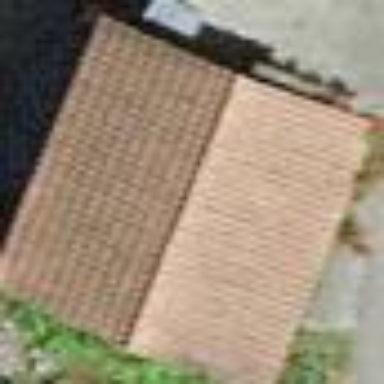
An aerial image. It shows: Garage.